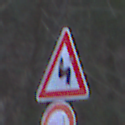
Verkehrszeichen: DoppelkurveZunaechstLinks
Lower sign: VerbotUeberholenEinspurigeFahrzeuge
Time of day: MorningAfternoon
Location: Outdoor (Nature)
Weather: Overcast
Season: Winter
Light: Natural